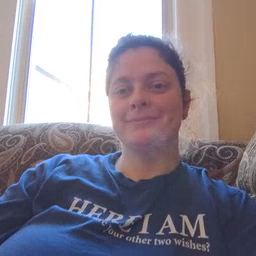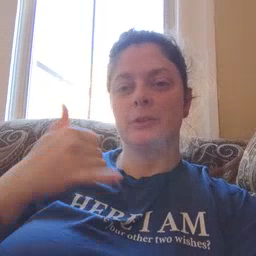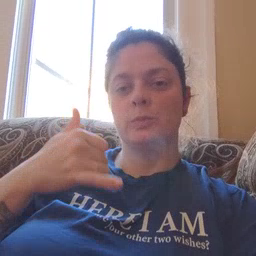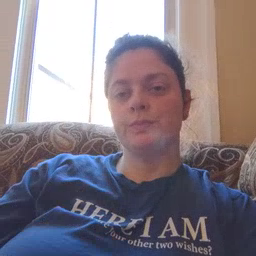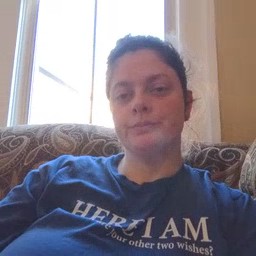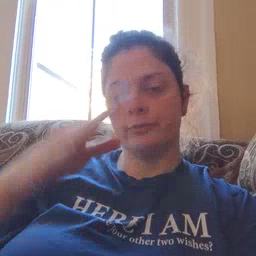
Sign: yellow